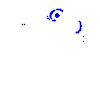
Particle: electron